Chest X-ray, PA view. Patient: 67 years old, sex M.
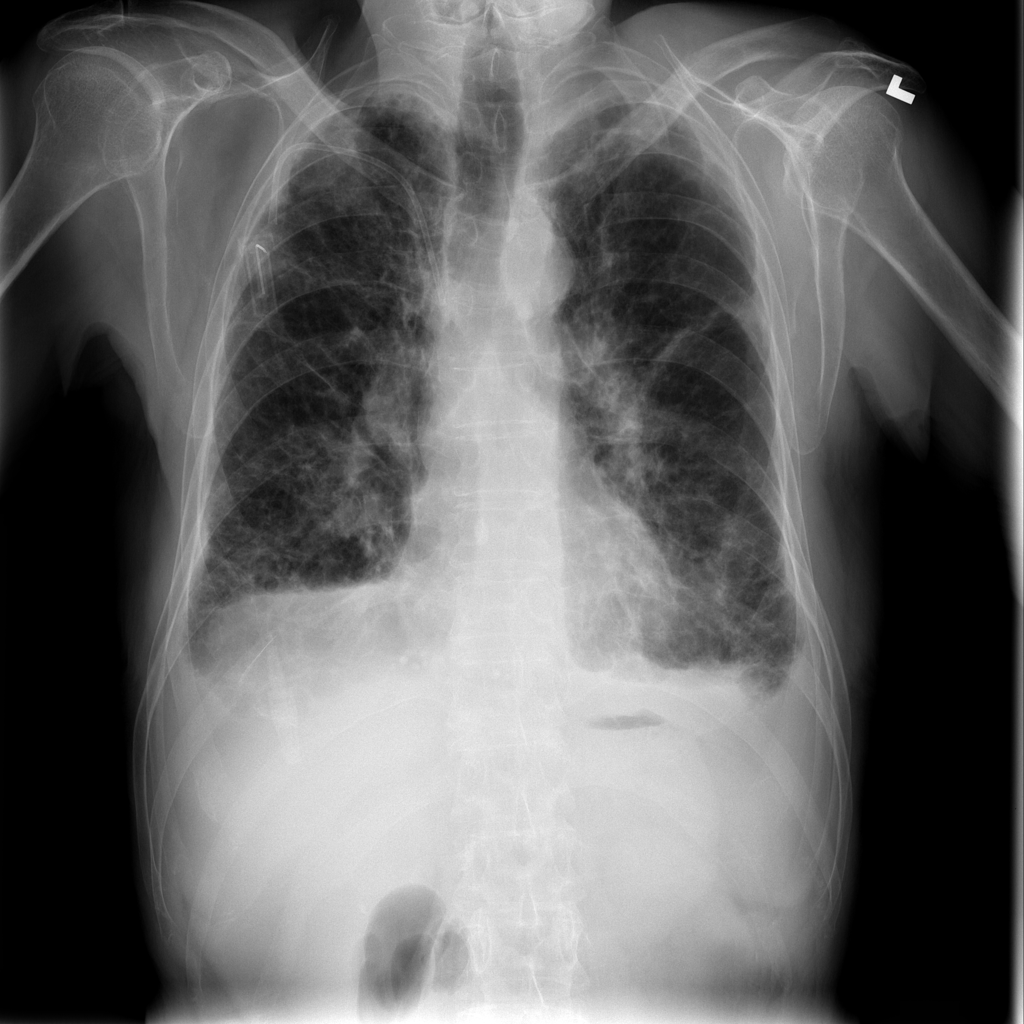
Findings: Fibrosis, Infiltration, Pleural_Thickening, Pneumothorax